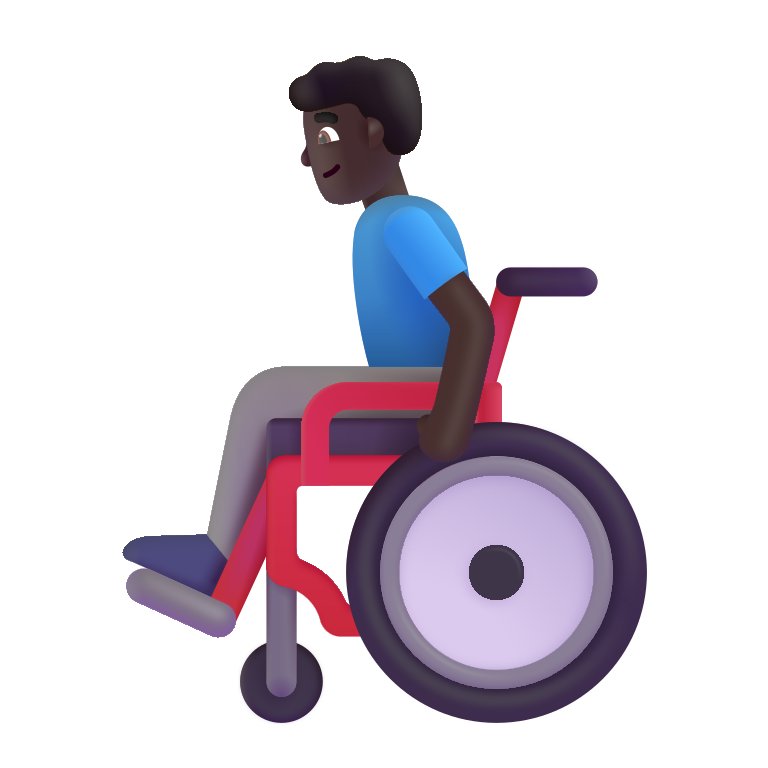
man in manual wheelchair color dark